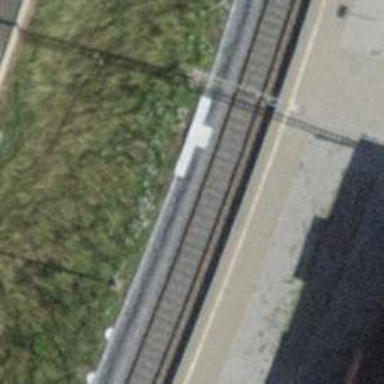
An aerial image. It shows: Public transport stop position along the railway.